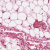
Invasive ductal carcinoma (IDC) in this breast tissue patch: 0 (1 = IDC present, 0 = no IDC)